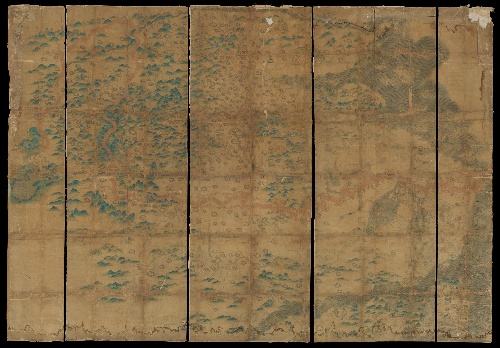
Title: 清  佚名  中國地圖  屏風|Map of China
Artist: Unidentified artist
Object type: Hanging scrolls
Classification: Paintings
Medium: Eight hanging scrolls; ink and color on silk
Culture: China
Period: late Ming dynasty (?) (1368–1644)
Dimensions: Approx. each: 15 3/4 x 96 in. (40 x 243.8 cm)
Department: Asian Art
Credit line: Gift of Yamanaka & Co., 1925
Accession year: 1925
Repository: Metropolitan Museum of Art, New York, NY
Tags: Maps